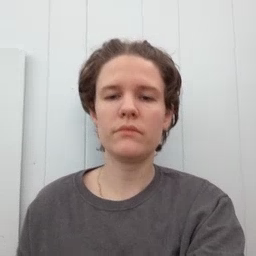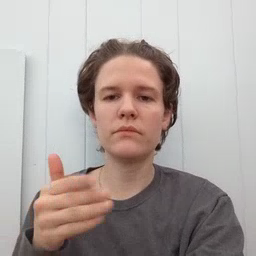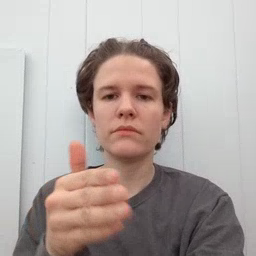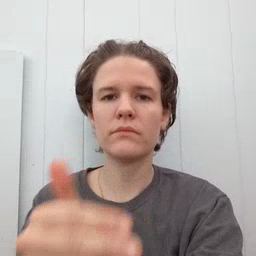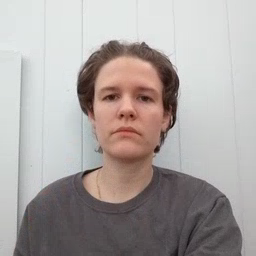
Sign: fish